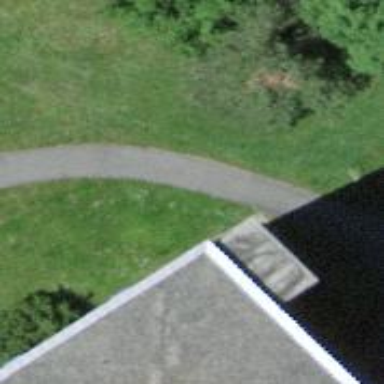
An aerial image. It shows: Footway.